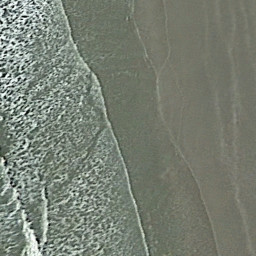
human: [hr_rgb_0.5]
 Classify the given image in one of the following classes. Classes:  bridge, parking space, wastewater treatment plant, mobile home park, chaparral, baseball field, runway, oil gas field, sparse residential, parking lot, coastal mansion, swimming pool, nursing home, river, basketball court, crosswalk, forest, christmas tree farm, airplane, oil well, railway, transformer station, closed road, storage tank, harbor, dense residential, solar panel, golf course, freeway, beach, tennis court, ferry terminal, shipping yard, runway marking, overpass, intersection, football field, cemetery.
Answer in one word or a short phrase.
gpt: beach